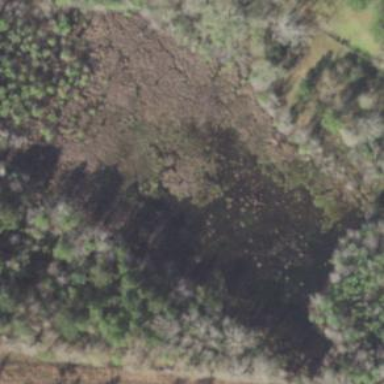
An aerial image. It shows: Marsh wetland.